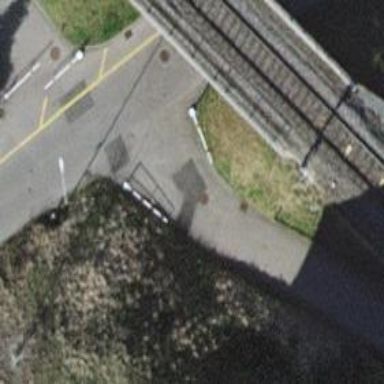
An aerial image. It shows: Swing gate barrier.